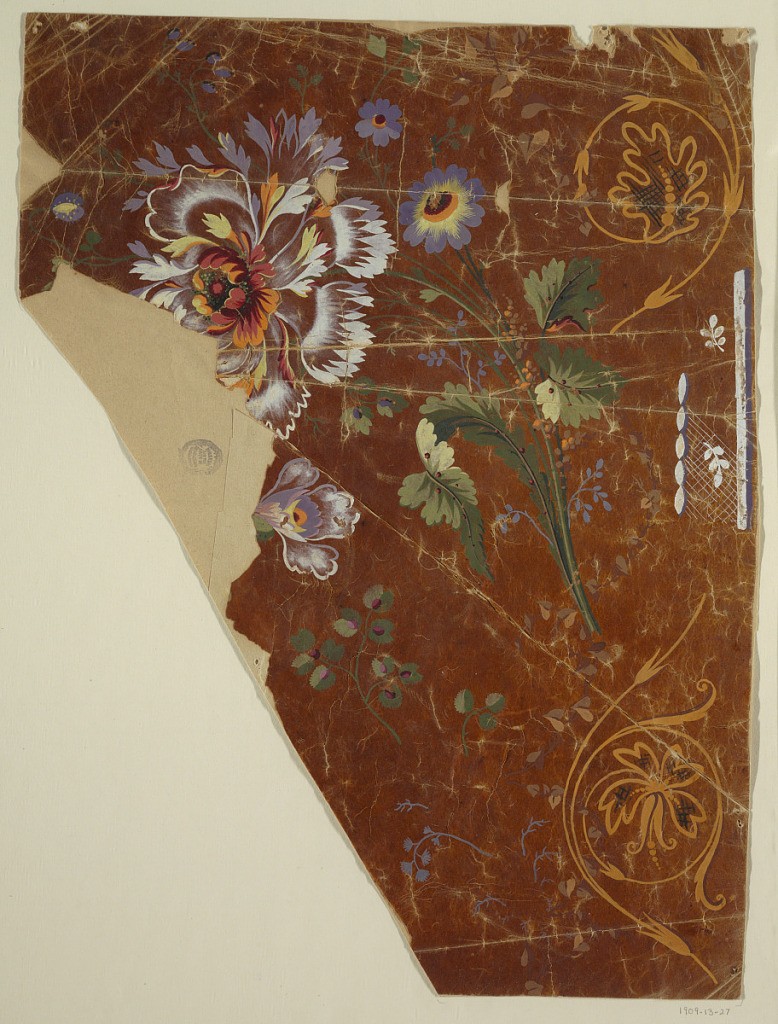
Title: Design for an Embroidered or Woven Fabric
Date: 1815–1840
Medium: Brush and gouache on oily tracing paper
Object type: Drawing
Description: Boughs of various sizes. from very small to very big ones, and of various designs, are irregularly dispersed. A rising rinceau and a lace stripe are suggested at the right border. One spiral with a lace blossom of the rinceau is shown at the bottom, another with a lace leaf on top. A part of the lace stripe is shown in the interval. It shows leaf boughs on a netted ground.